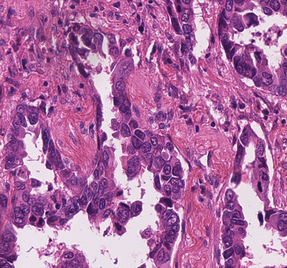
Tumor epithelial tissue: yes
Tumor-associated stroma tissue: yes
Normal tissue: no